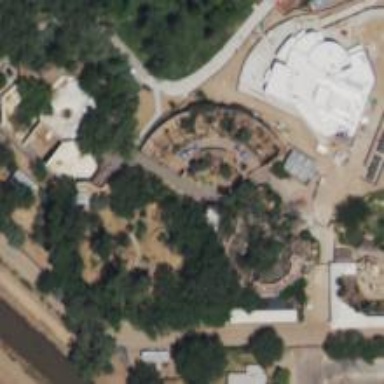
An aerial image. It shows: Aviary in the zoo.